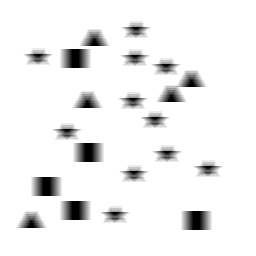
Squares: 5
Triangles: 5
Stars: 11
Total shapes: 21